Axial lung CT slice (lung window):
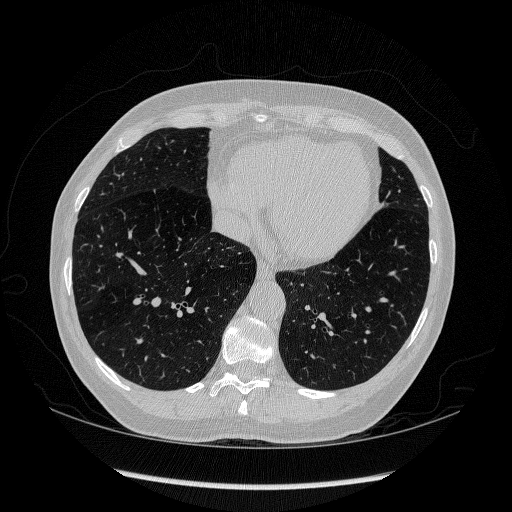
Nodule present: no